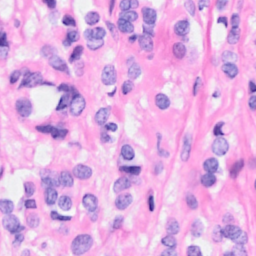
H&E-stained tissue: Breast